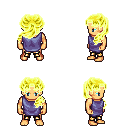
a pixel art fantasy rpg character, male body template, human, tanned skin, chain tabard jacket, gold greaves, gold princess hairstyle, four views (front, back, left, right), 2x2 character sprite sheet, small pixel art, hard edges, no anti-aliasing